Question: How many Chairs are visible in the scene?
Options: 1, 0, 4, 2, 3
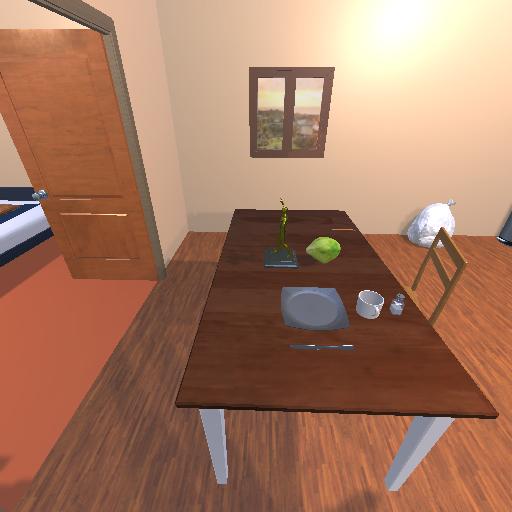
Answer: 1